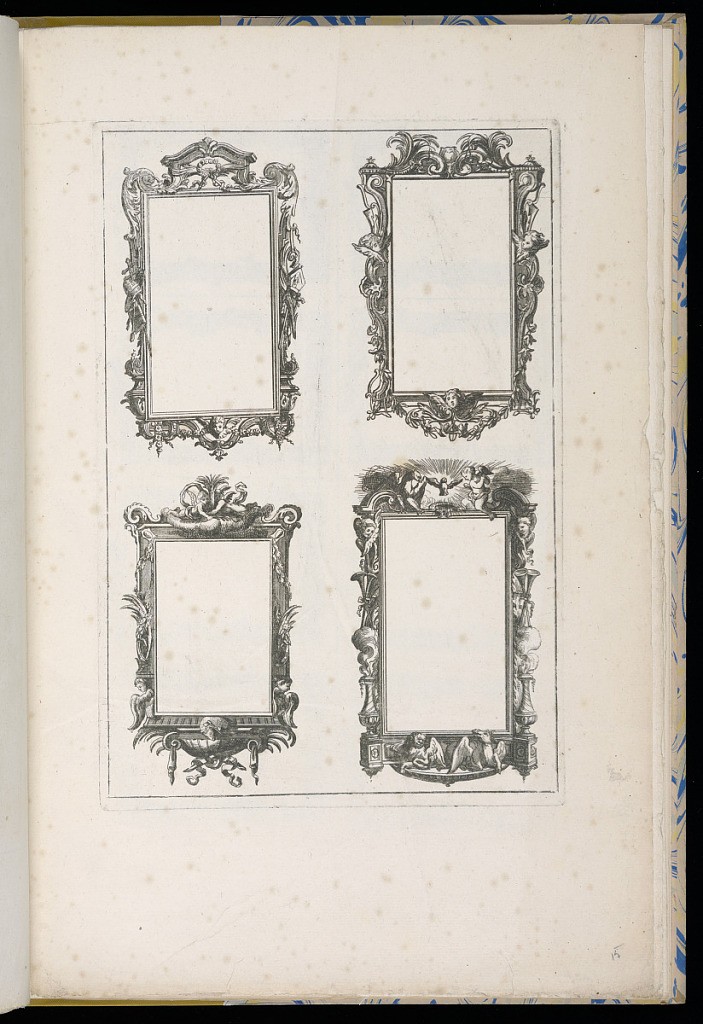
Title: Four Ornamental Frame Designs
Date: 18th century
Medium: Etching on laid paper
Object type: Print
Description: Designs for four rectangular frames decorated with ornament motifs including rinceaux, scrolls, garlands, architectural motifs, winged mascarons, putti, and vases. The frame at lower right has a winged bull, a winged, a winged lion, and eagle, and an angel, symbols of the four Christian Evangelists (Matthew, Mark, Luke, John). A radiating dove is at top center.